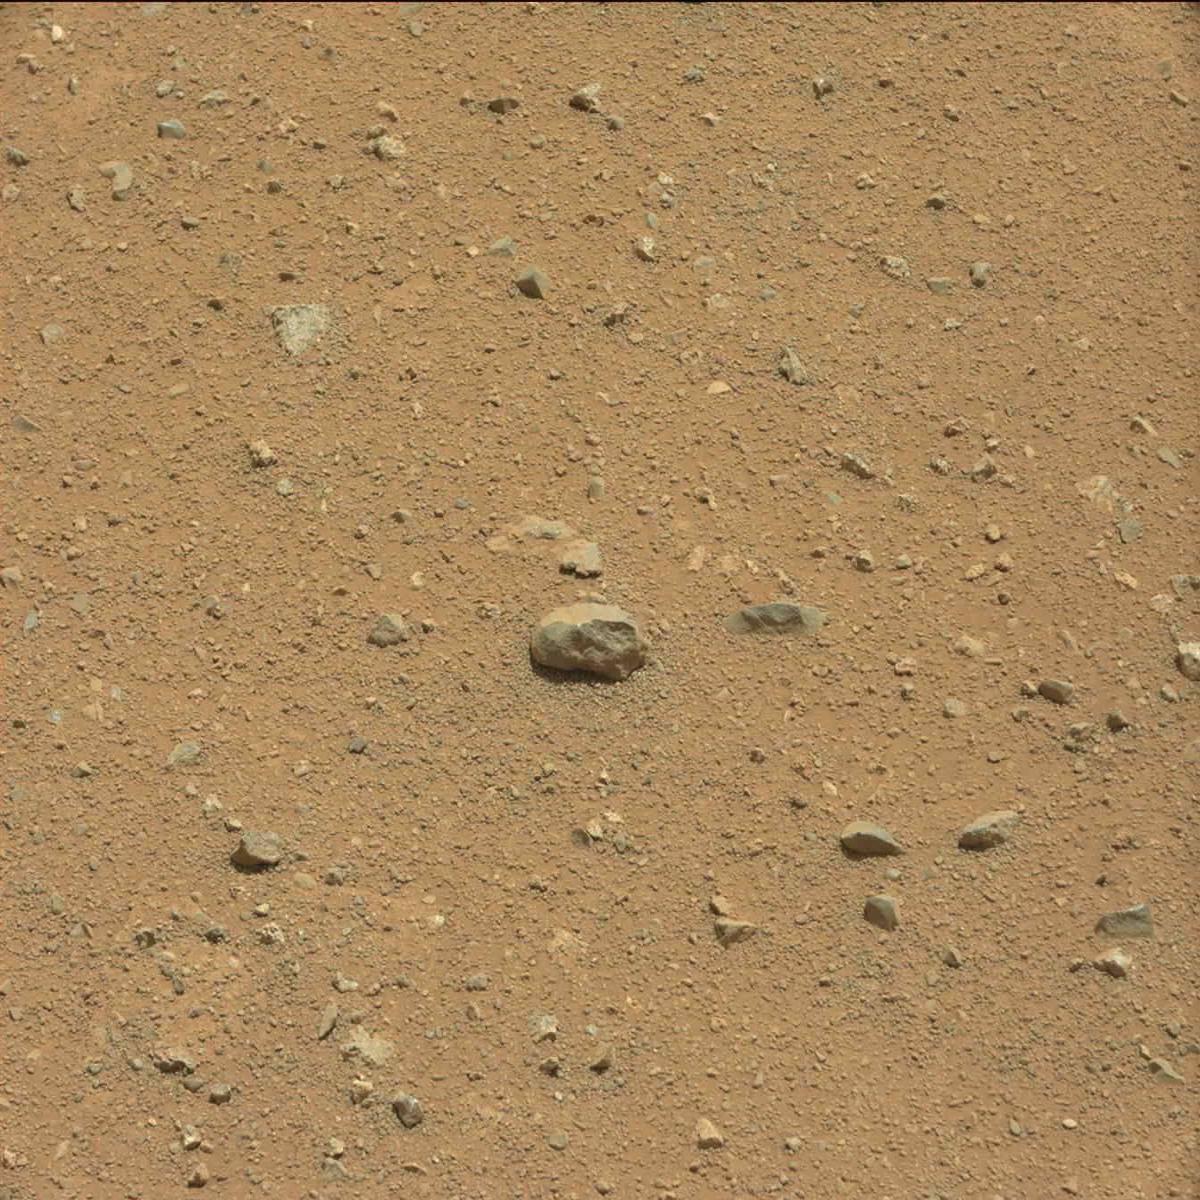
Terrain classes present: Bedrock, Rock, Sand / Soil